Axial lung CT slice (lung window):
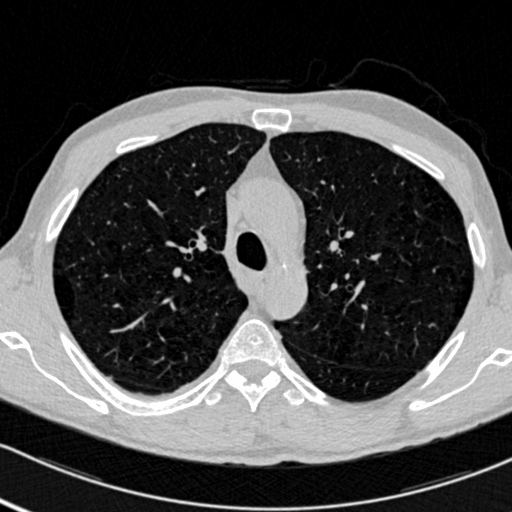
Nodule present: no